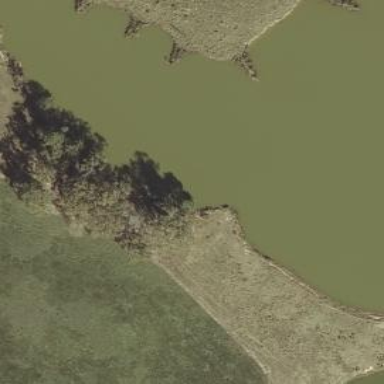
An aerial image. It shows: Reservoir of natural water.